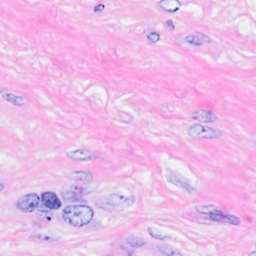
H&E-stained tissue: Breast